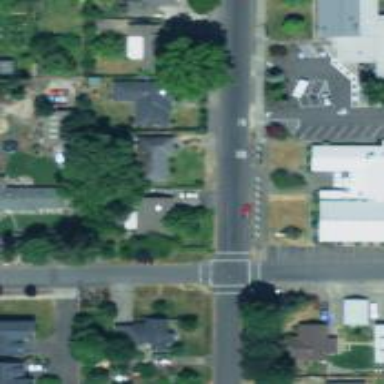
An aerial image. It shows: Marked road crossing.